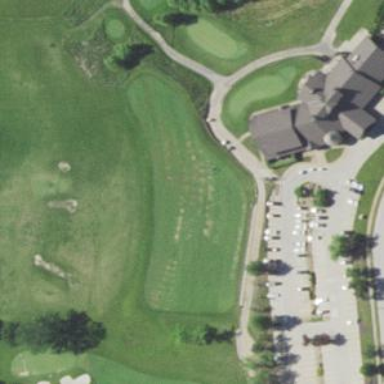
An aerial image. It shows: Grassy area designated as golf tee.